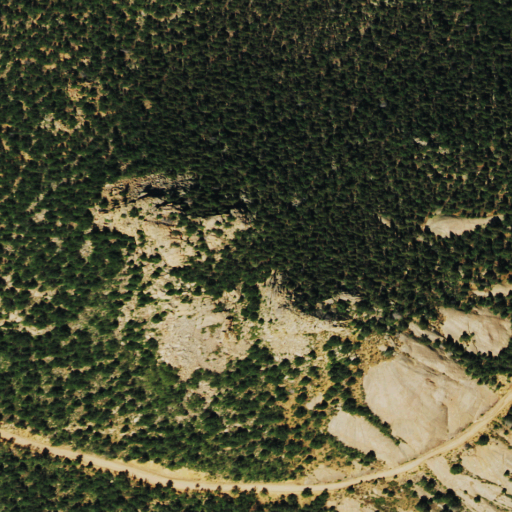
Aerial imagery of cliff(s) in Colorado named Devils Slide containing evergreen forest, grassland, and deciduous forest